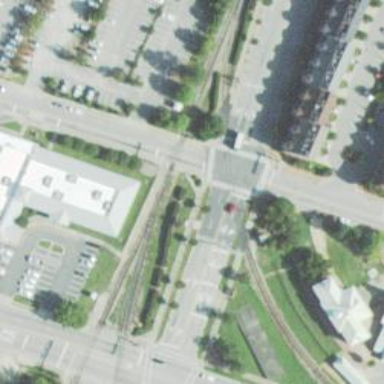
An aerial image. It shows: Crossing for the railway.